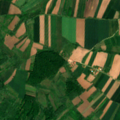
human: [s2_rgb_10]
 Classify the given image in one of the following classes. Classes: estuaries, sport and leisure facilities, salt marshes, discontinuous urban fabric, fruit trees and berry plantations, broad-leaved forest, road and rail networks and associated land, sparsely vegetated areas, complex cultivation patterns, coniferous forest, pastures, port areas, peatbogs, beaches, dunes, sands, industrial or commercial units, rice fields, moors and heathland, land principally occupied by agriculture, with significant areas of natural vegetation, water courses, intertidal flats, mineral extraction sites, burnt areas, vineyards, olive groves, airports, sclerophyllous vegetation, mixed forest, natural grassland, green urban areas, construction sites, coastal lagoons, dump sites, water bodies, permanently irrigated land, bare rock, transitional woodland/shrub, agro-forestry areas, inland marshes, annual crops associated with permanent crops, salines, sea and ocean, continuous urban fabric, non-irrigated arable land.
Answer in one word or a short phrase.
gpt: non-irrigated arable land, complex cultivation patterns, land principally occupied by agriculture, with significant areas of natural vegetation, broad-leaved forest